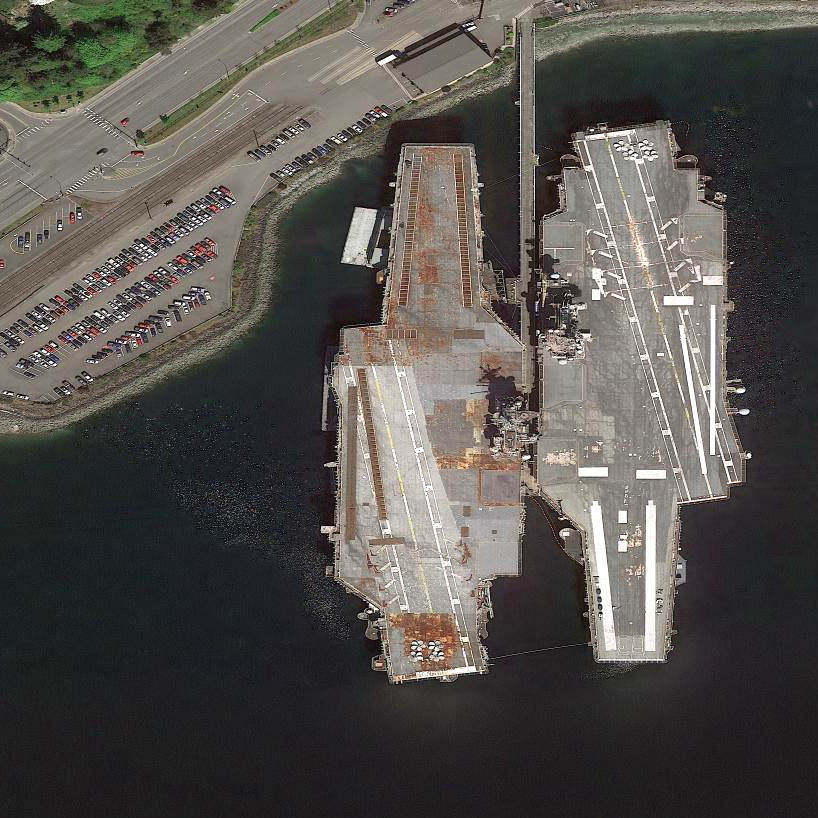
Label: aircraft_carrier